Field crop: maize
Growth stage: 2
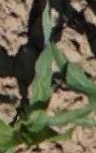
Species: maize